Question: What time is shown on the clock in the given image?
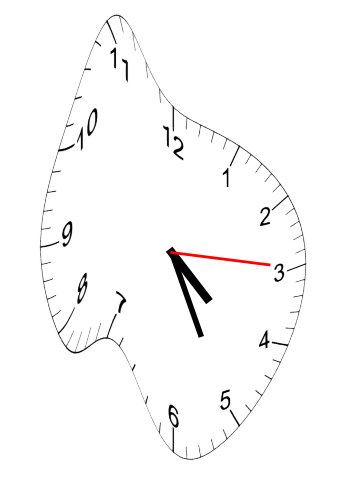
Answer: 04:25:15